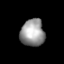
Tissue: lung
Cell type: Epithelial cells
Senescence score: 0.2236
Nuclear area (px): 633
Mean DAPI intensity: 153.517